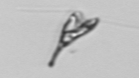
Label: Pyramimonas_longicauda